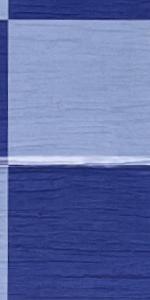
Label: Empty